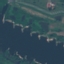
Label: River